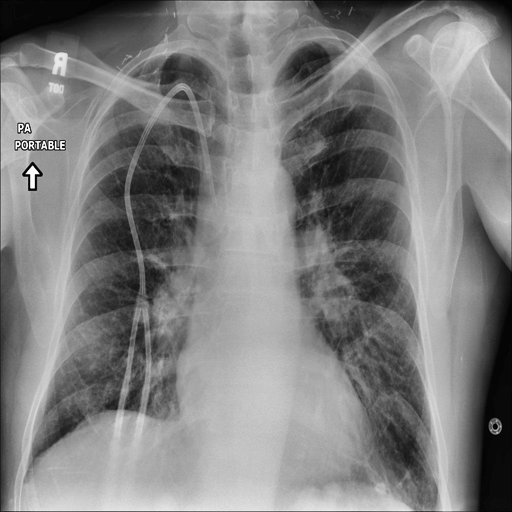
Finding: NORMAL